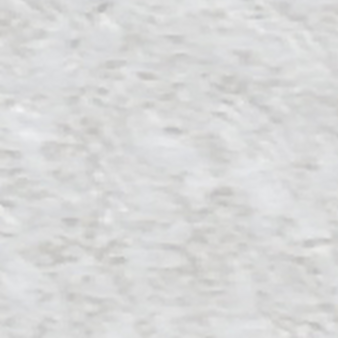
Label: other